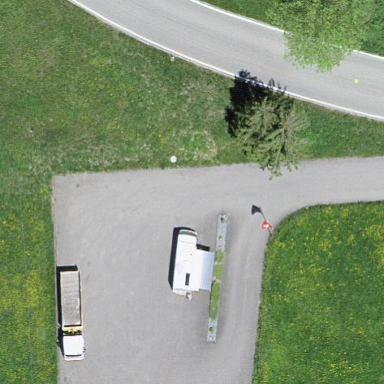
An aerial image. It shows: Parking area with asphalt surface.